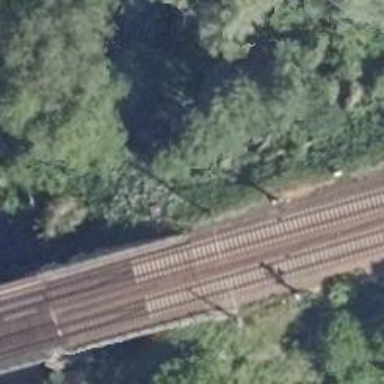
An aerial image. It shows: Railway with electrified contact lines.